Question: Trying to make Bootstrap show the tooltip function, I have followed exactly as <URL> and declare my attribute and properties. when I hover over the text the data 'Some tooltip text!' shows as there is 'alt=""' function only, but not in style as Bootstrap mentioned in their document.
1. Include tooltip.js from external CDN
2. activate tooltip throw <Script>$('[data-toggle="tooltip"]').tooltip({'placement': 'top'});</script>
3. Add Google API of jQuery (I know is not neccessery)
4. check if the page is loading the Bootstrap CDN and external ones (All Do!)
'''
<!-- Latest compiled and minified CSS -->
<link rel="stylesheet" href="//maxcdn.bootstrapcdn.com/bootstrap/3.2.0/css/bootstrap.min.css">
<!-- Optional theme -->
<link rel="stylesheet" href="//maxcdn.bootstrapcdn.com/bootstrap/3.2.0/css/bootstrap-theme.min.css">
<!-- Bootstrap -->
<link href="css/bootstrap.min.css" rel="stylesheet">
<!-- Custom CSS -->
<link href="css/style.css" rel="stylesheet">
<!-- Latest compiled and minified JavaScript -->
<script src="//maxcdn.bootstrapcdn.com/bootstrap/3.2.0/js/bootstrap.min.js"></script>
<script src="//ajax.googleapis.com/ajax/libs/jquery/1.11.1/jquery.min.js"></script>
'''
'''
<a href="#" data-toggle="tooltip" title="Some tooltip text!">Hover over me</a>
'''
Here is an image of how it shows.

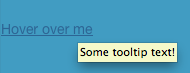
Answer: Here's a working template for you. My guesses as to what was wrong:
1. jQuery always needs to come before bootstrap.js.
2. If you don't have a local server running, you need to add the http: to the CDN addresses.
3. You may have been trying to initialize the tooltip in the head tags. Problem is that the document probably wasn't ready.
The following works fine.
'''
<!DOCTYPE html>
<html lang="en">
<head>
<meta charset="utf-8">
<meta http-equiv="X-UA-Compatible" content="IE=edge">
<meta name="viewport" content="width=device-width, initial-scale=1">
<title>Bootstrap 101 Template</title>
<!-- Bootstrap -->
<link rel="stylesheet" href="http://maxcdn.bootstrapcdn.com/bootstrap/3.2.0/css/bootstrap.min.css">
<link rel="stylesheet" href="http://maxcdn.bootstrapcdn.com/bootstrap/3.2.0/css/bootstrap-theme.min.css">
<!-- HTML5 Shim and Respond.js IE8 support of HTML5 elements and media queries -->
<!-- WARNING: Respond.js doesn't work if you view the page via file:// -->
<!--[if lt IE 9]>
<script src="https://oss.maxcdn.com/html5shiv/3.7.2/html5shiv.min.js"></script>
<script src="https://oss.maxcdn.com/respond/1.4.2/respond.min.js"></script>
<![endif]-->
</head>
<body>
<a href="#" data-toggle="tooltip" title="Some tooltip text!">Hover over me</a>
<!-- jQuery (necessary for Bootstrap's JavaScript plugins) -->
<script src="https://ajax.googleapis.com/ajax/libs/jquery/1.11.1/jquery.min.js"></script>
<!-- Include all compiled plugins (below), or include individual files as needed -->
<script src="//maxcdn.bootstrapcdn.com/bootstrap/3.2.0/js/bootstrap.min.js"></script>
<script>
$( document ).ready(function() {
$('[data-toggle="tooltip"]').tooltip({'placement': 'top'});
});
</script>
</body>
</html>
'''